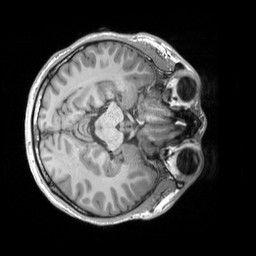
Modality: T1w
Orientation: axial
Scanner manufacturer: siemens
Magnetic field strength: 3 T
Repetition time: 2.25 s
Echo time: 0.00306 s